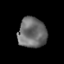
Tissue: lung
Cell type: Epithelial cells
Senescence score: 0.1894
Nuclear area (px): 835
Mean DAPI intensity: 108.893